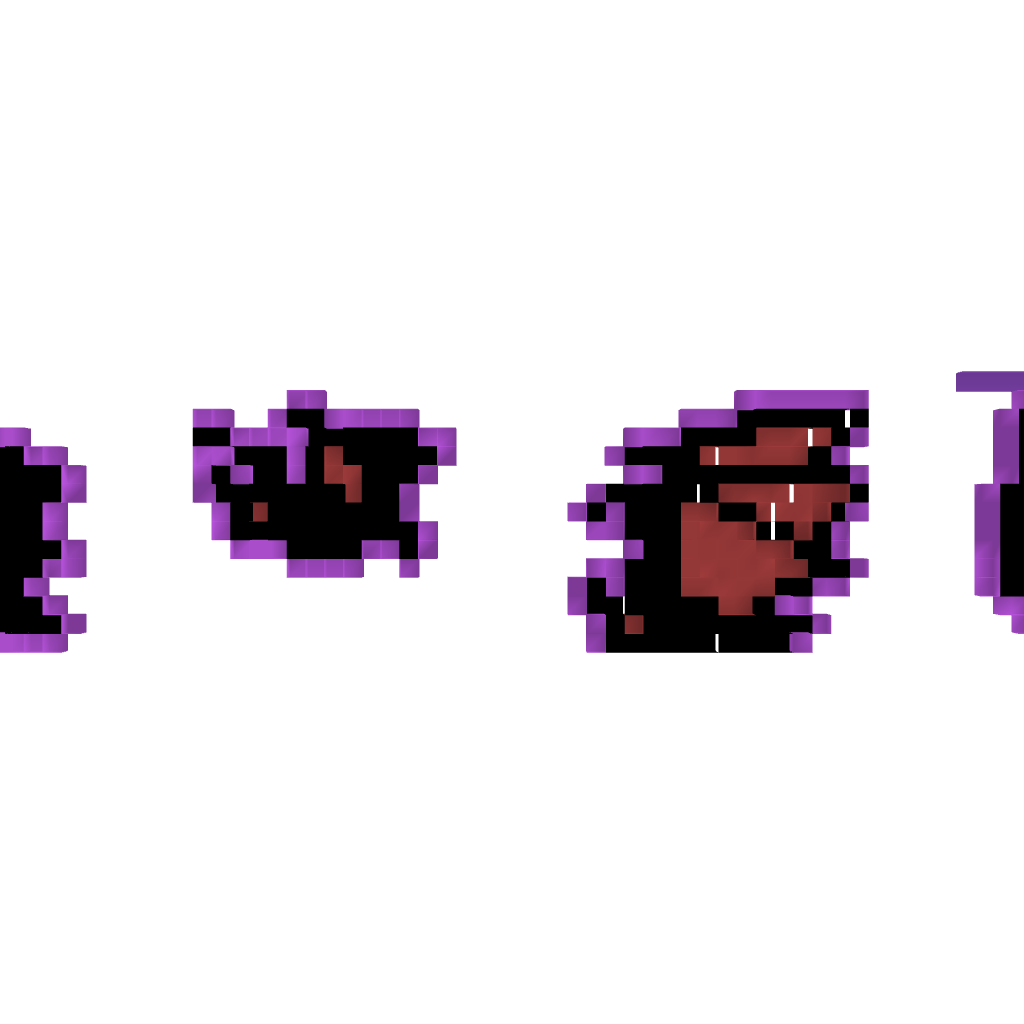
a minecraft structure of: Bats from Castlevania 1 bad low quality